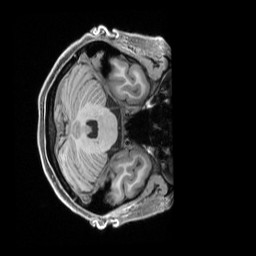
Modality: T1w
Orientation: axial
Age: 38
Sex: female
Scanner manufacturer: siemens
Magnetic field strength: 3 T
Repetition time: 2.5 s
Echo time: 0.00296 s